Interaction volume radius: 5 \u00c5
Interaction volume height: 20 \u00c5
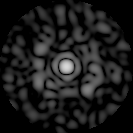
Disorder parameter: 0.8455